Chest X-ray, PA view. Patient: 20 years old, sex F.
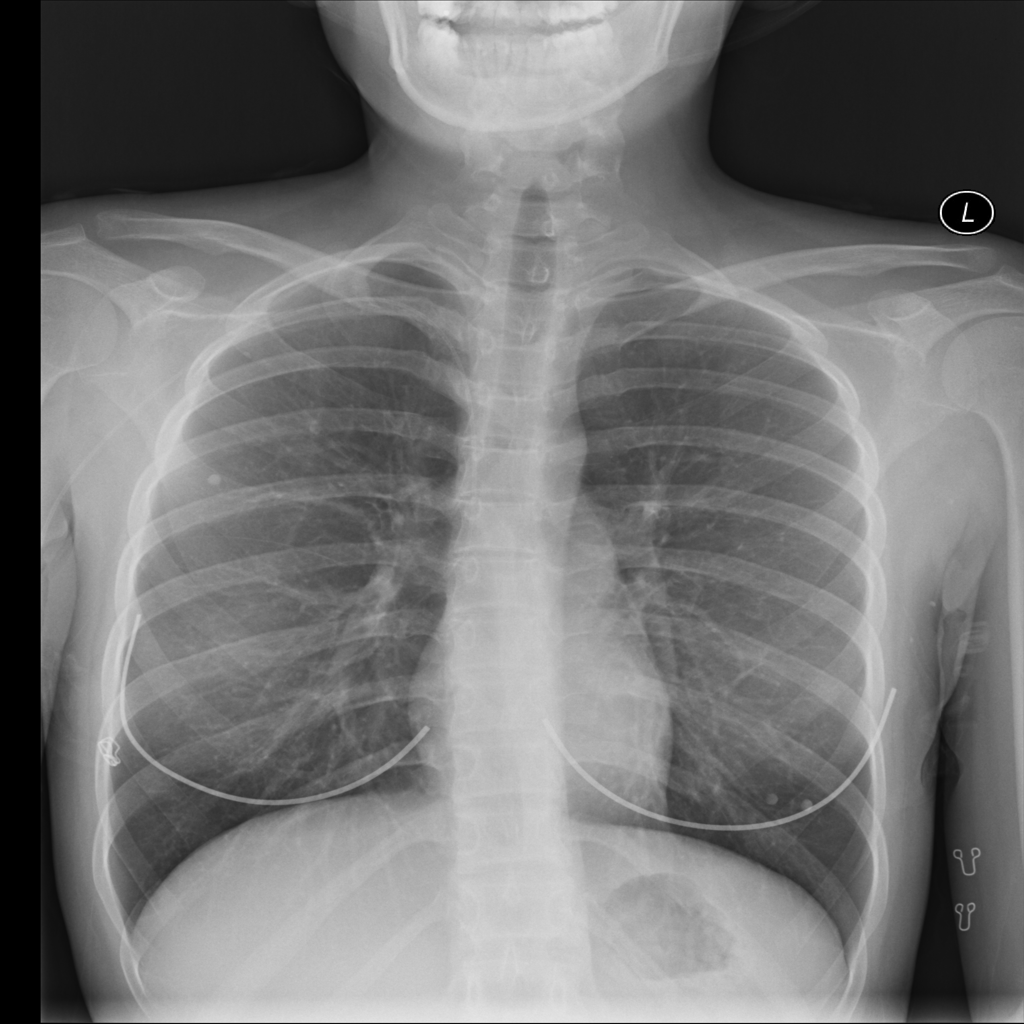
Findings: No Finding